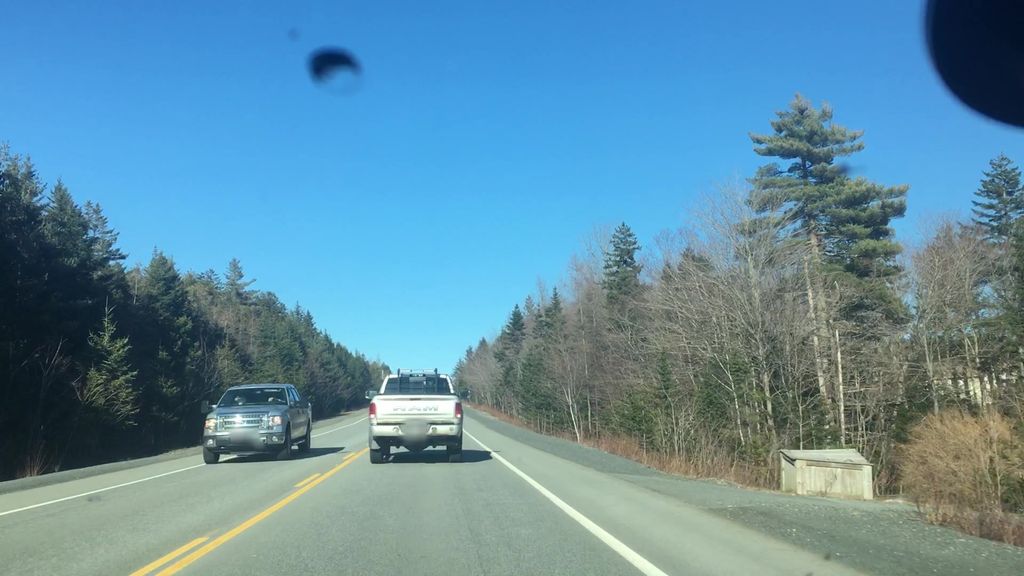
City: halifax